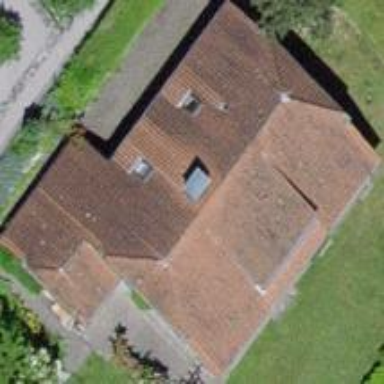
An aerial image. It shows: Detached building with half-hipped roof.